Aerial crown-view tile of a tropical tree (Barro Colorado Island, Panama), acquired 20240716:
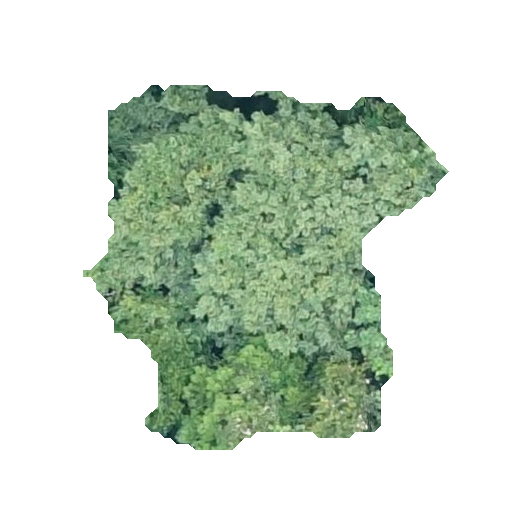
Species: Apeiba tibourbou
GBIF accepted scientific name: Apeiba tibourbou
Crown area: 143.724 m²